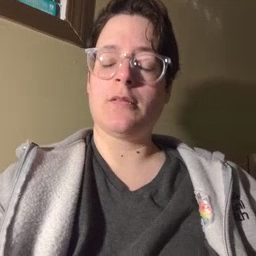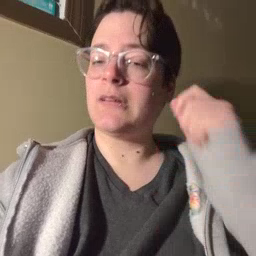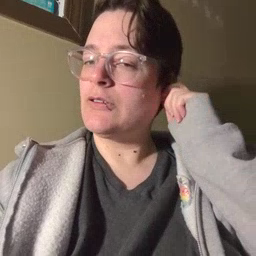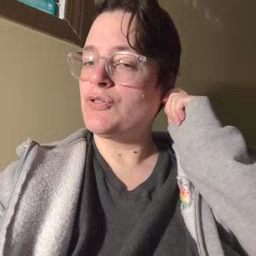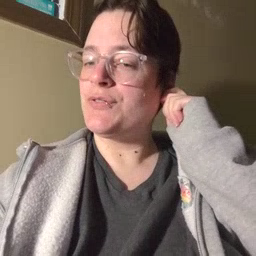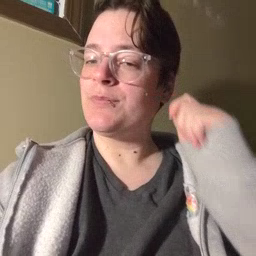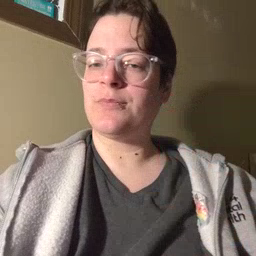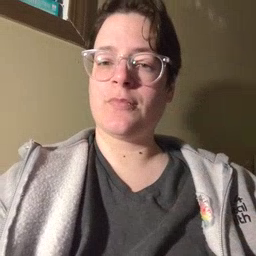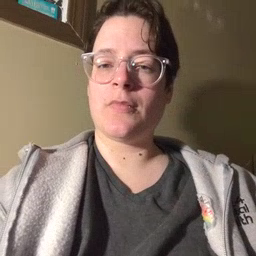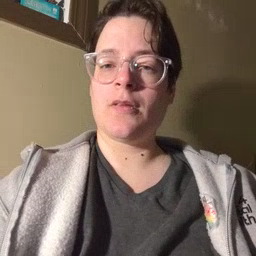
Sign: ear